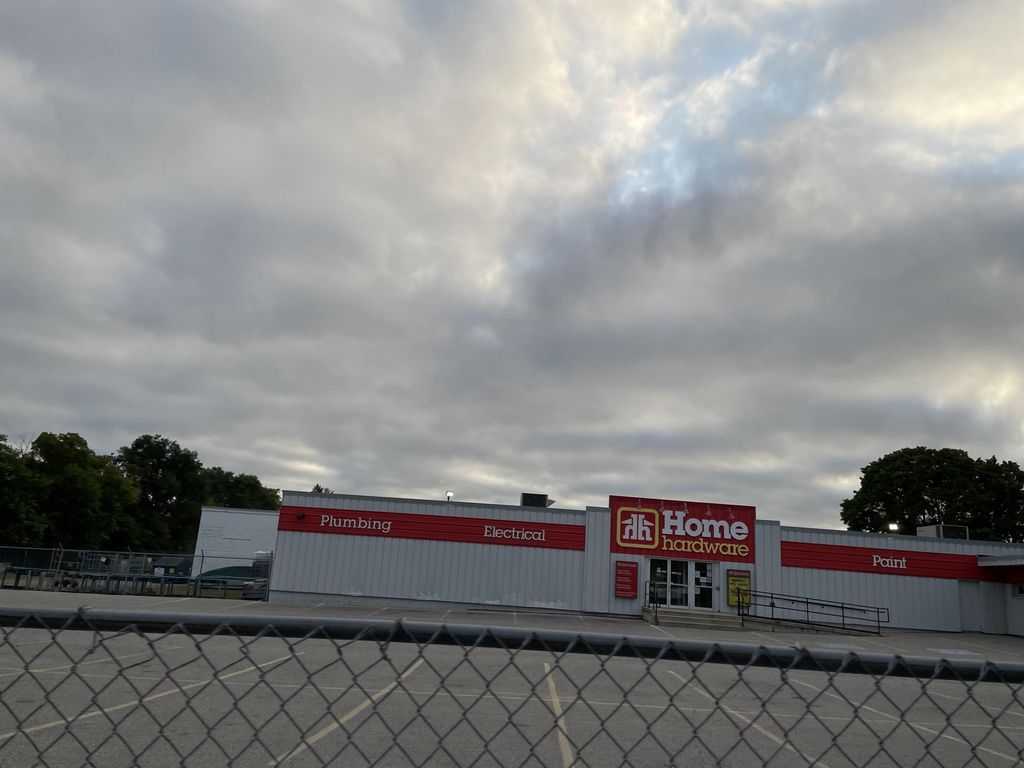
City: kitchener-waterloo